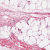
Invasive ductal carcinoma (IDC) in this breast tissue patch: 0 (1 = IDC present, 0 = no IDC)